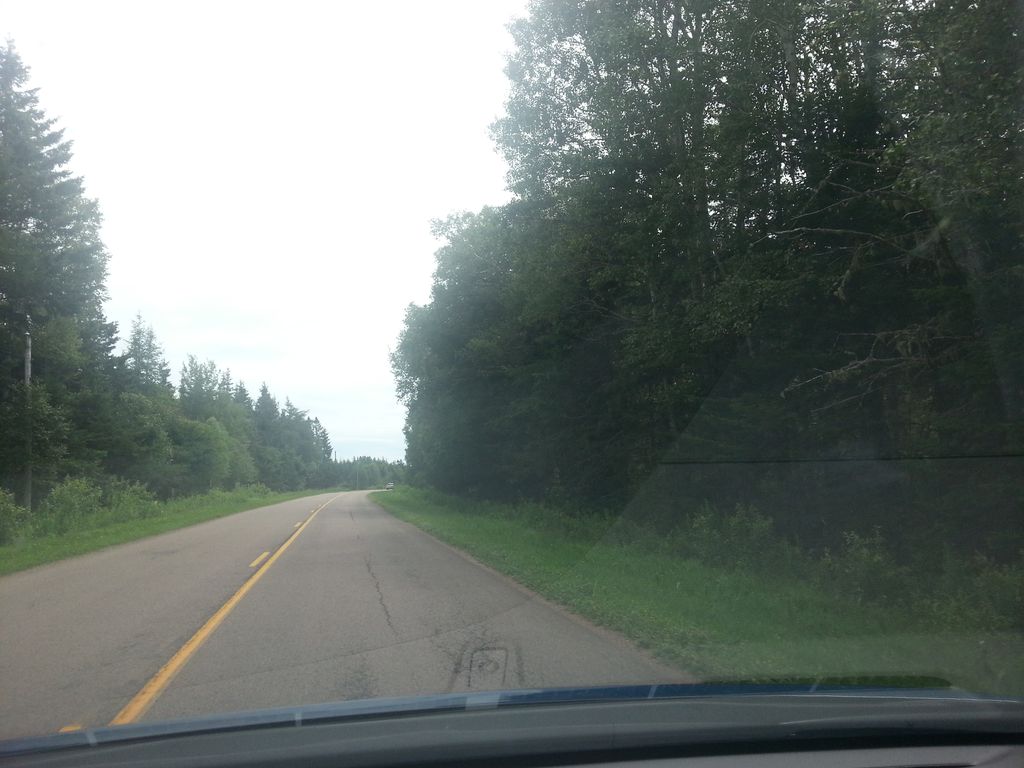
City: charlottetown